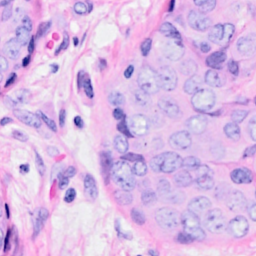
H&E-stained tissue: Breast